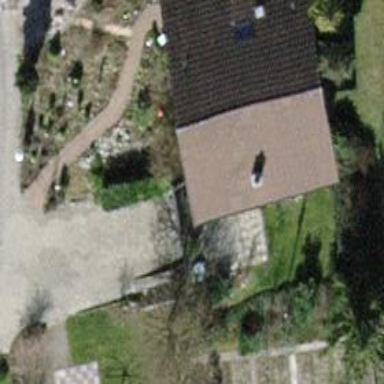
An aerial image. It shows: Detached building with gabled roof.